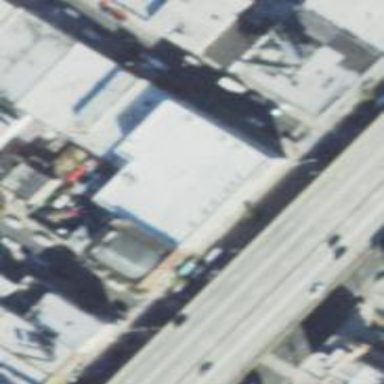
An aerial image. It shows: Commercial building with trade shop.